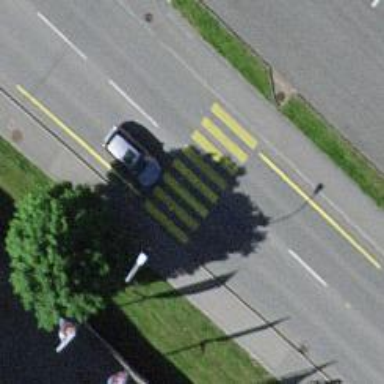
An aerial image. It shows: Uncontrolled zebra crossing.